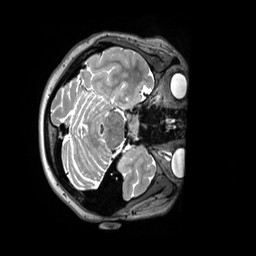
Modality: T2w
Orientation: axial
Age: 19
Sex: female
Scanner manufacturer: siemens
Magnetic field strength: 3 T
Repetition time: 3.2 s
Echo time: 0.408 s